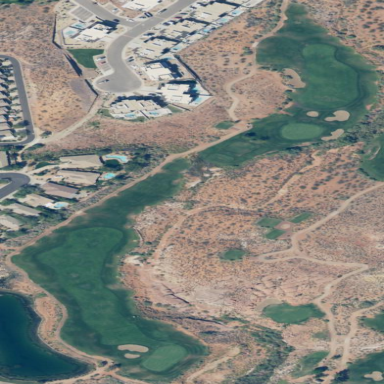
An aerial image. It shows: Rough grassy area used for golf.